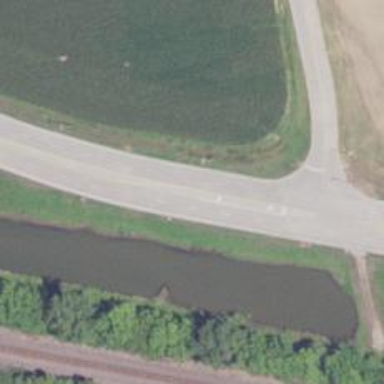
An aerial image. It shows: Secondary road.